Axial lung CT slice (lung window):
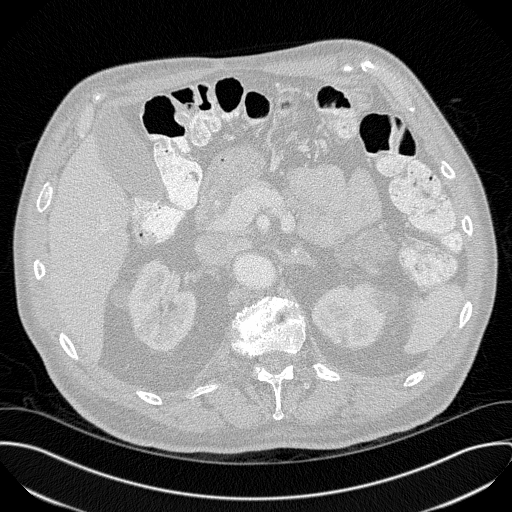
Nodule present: no